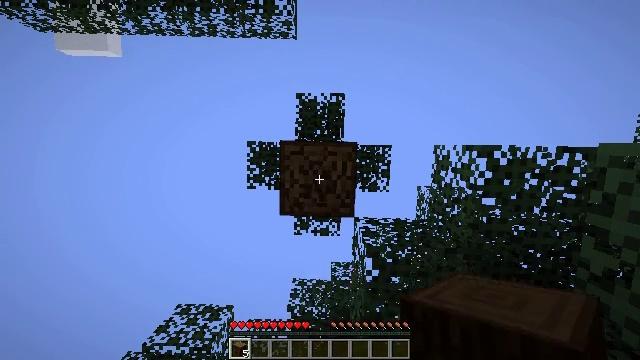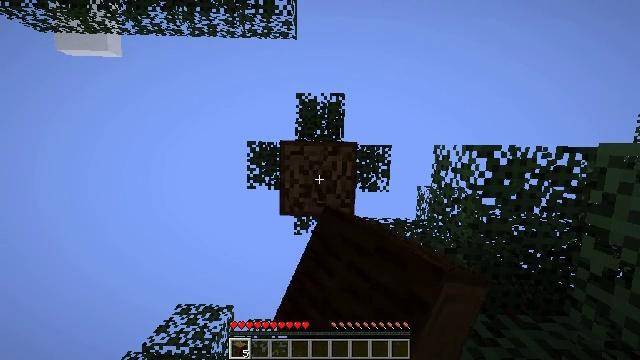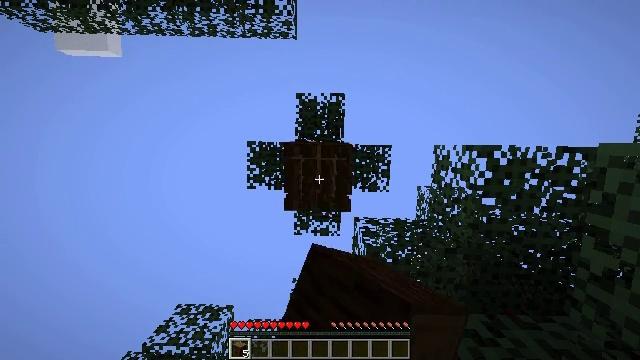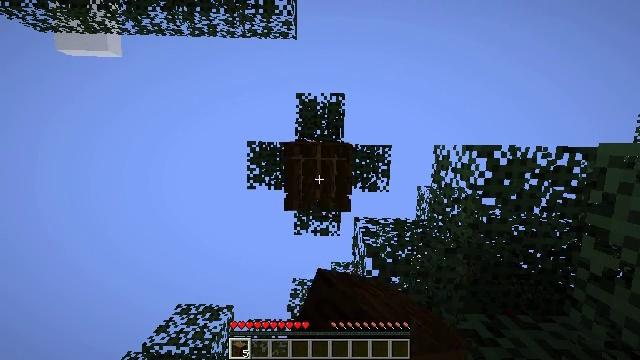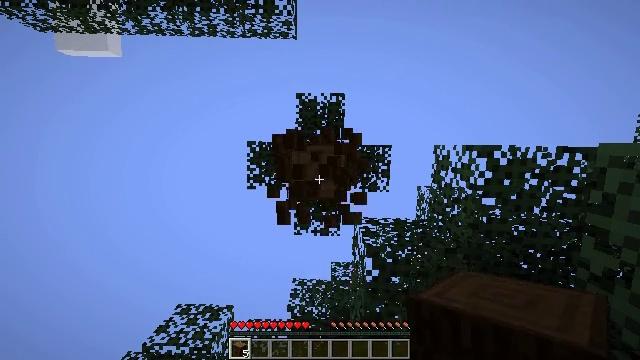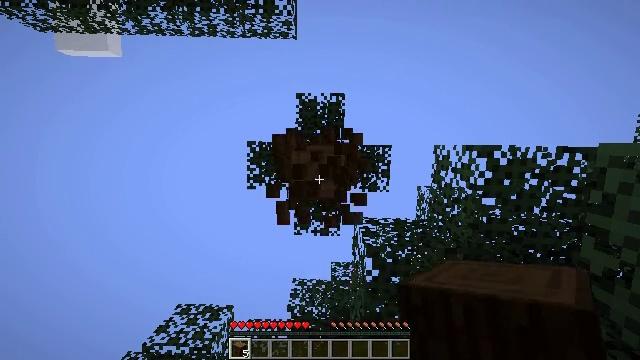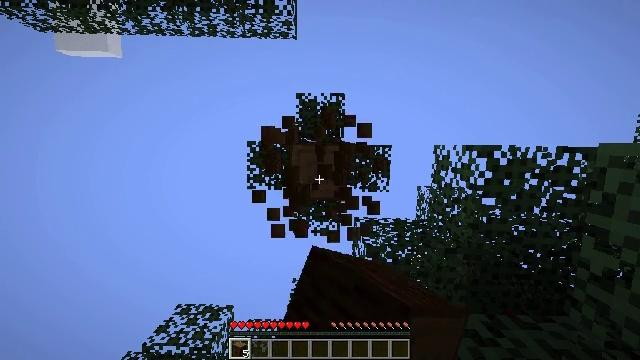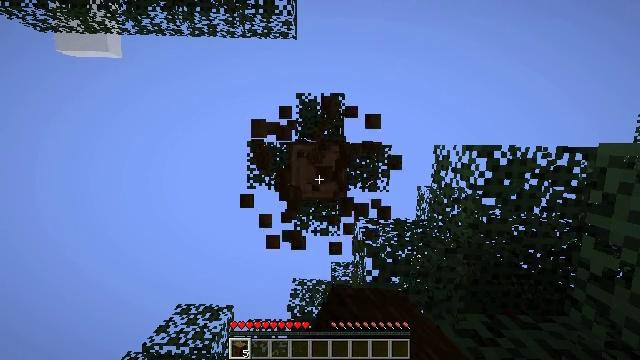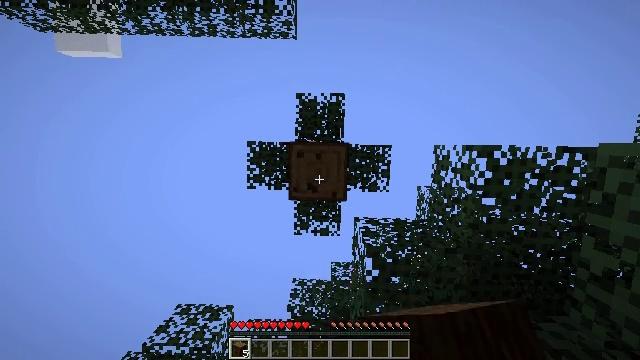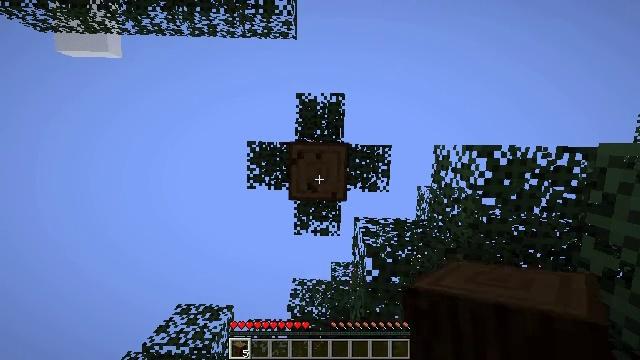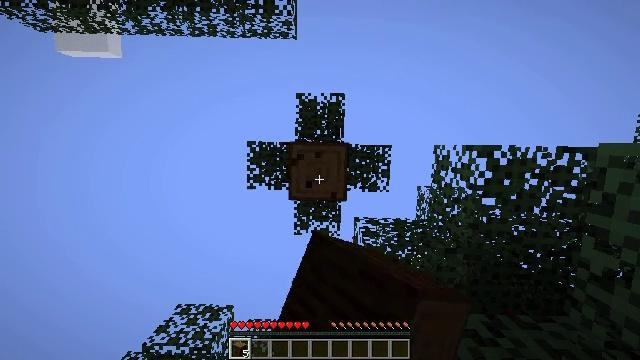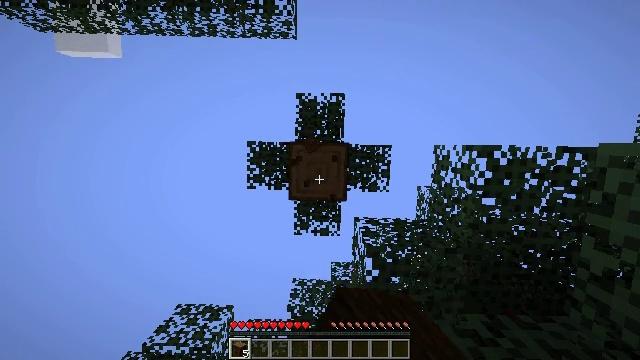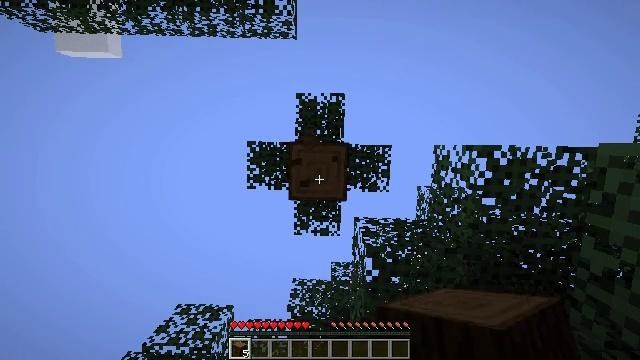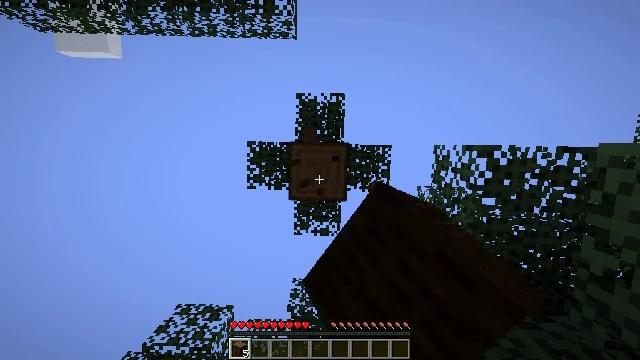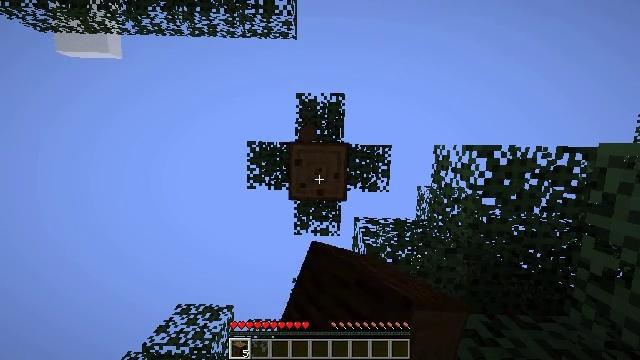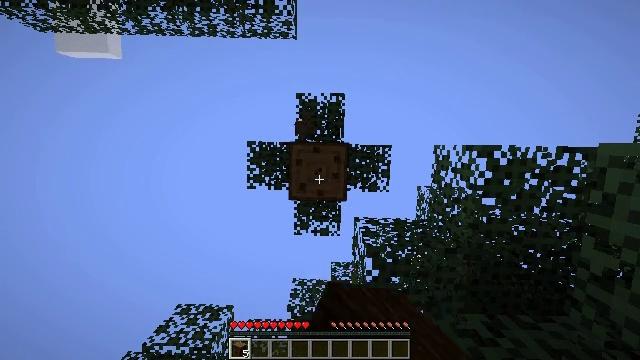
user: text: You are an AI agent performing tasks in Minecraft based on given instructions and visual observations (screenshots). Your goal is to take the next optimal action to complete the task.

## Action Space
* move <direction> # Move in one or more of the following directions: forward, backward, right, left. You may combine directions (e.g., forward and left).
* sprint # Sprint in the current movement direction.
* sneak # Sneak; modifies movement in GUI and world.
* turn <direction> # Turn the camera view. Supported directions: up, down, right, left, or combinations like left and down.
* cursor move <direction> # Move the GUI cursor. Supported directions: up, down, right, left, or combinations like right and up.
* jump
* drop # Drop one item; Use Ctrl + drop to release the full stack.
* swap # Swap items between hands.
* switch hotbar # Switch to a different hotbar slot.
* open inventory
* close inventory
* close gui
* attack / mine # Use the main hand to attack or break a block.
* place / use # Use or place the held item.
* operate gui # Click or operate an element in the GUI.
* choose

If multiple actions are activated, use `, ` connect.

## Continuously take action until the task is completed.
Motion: motion action
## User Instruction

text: Chop down the spruce log.
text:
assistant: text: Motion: attack / mine
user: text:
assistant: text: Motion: attack / mine
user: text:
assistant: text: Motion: attack / mine
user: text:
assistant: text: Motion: attack / mine
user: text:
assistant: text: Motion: attack / mine
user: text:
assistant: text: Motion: attack / mine
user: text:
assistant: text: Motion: attack / mine
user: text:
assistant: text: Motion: attack / mine
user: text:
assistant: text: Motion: attack / mine
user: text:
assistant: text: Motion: attack / mine
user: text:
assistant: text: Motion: attack / mine
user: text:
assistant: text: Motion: attack / mine
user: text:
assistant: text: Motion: attack / mine
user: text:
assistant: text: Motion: attack / mine
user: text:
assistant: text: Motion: attack / mine
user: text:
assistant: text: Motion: attack / mine
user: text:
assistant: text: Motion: attack / mine
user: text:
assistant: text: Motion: attack / mine
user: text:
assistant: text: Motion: attack / mine
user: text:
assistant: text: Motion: attack / mine
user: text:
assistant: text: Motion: attack / mine
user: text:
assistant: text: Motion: attack / mine
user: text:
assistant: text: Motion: attack / mine
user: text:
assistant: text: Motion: attack / mine
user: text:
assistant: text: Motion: attack / mine
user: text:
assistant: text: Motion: attack / mine
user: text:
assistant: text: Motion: attack / mine
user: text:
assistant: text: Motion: attack / mine
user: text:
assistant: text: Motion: attack / mine
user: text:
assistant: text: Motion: attack / mine